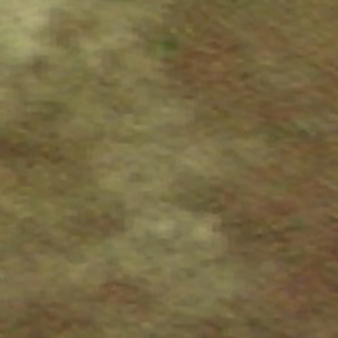
Label: other